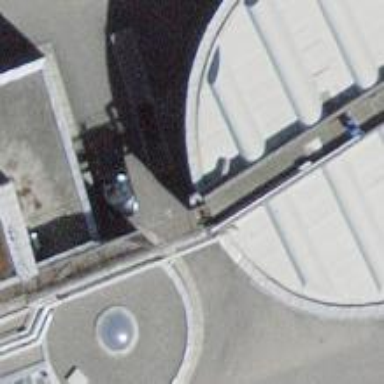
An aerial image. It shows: Part of building.